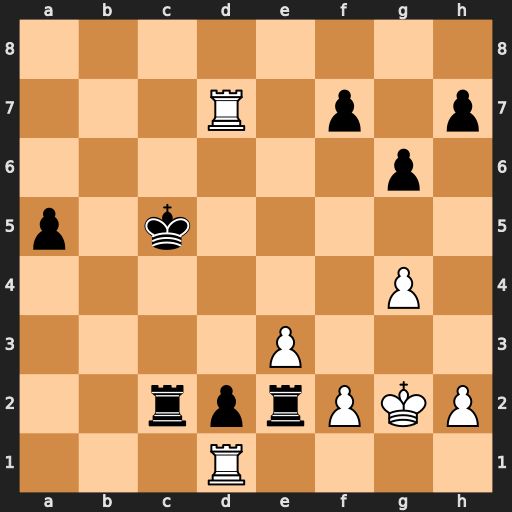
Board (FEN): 8/3R1p1p/6p1/p1k5/6P1/4P3/2rprPKP/3R4
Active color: w
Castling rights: -
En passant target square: -
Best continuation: Rc7+ Kb4 Rxc2